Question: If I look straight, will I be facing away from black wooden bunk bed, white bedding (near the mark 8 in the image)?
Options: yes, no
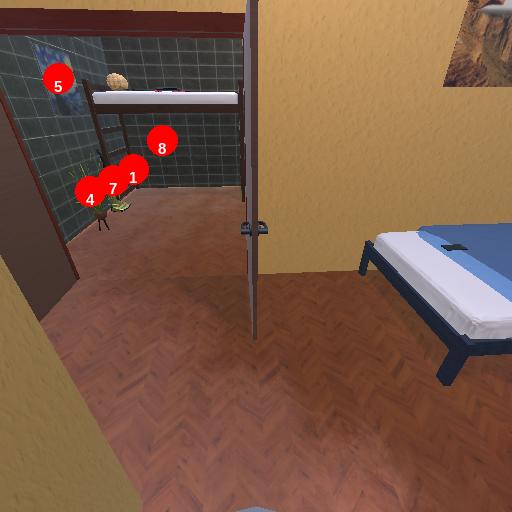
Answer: yes